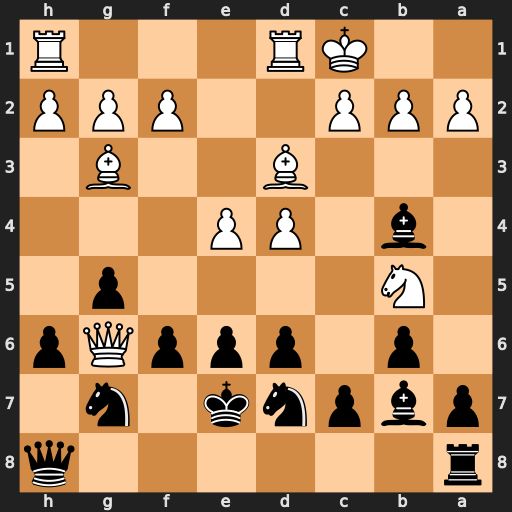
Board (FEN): r6q/pbpnk1n1/1p1pppQp/1N4p1/1b1PP3/3B2B1/PPP2PPP/2KR3R
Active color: b
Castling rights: -
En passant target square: -
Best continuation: Nf8 Qxg7+ Qxg7